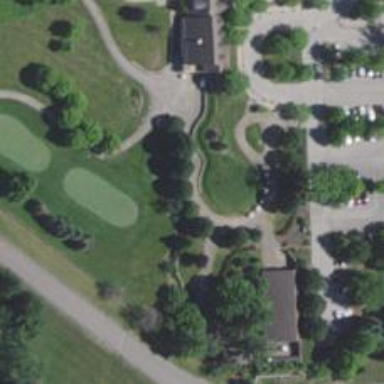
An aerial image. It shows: Service road designated as golf cart path.